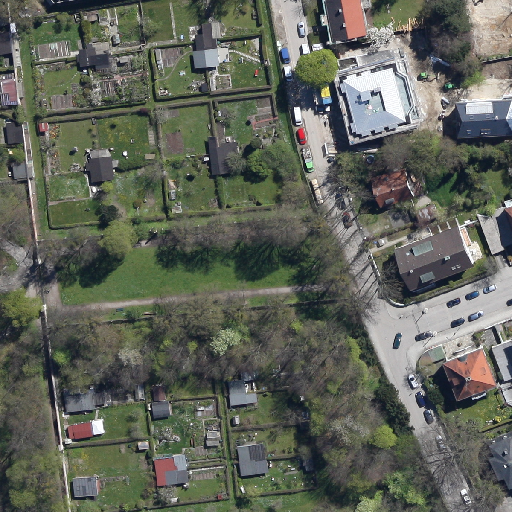
Referring expression: light-duty vehicle